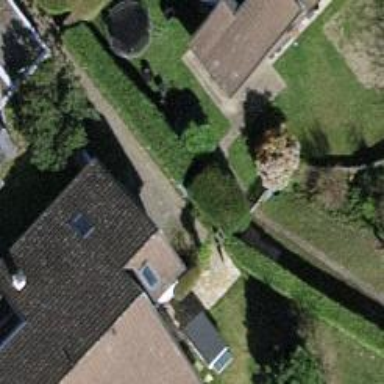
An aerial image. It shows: Hedge acting as barrier.